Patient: sex F, age 67
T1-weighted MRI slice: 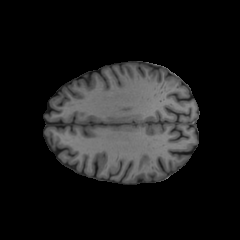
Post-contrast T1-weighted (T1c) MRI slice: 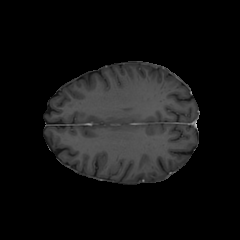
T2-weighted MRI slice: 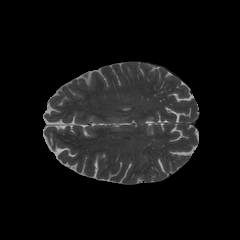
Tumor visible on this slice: no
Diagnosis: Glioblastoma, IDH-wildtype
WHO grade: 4